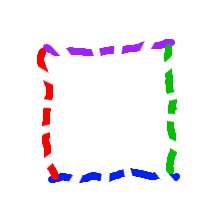
Shape: square